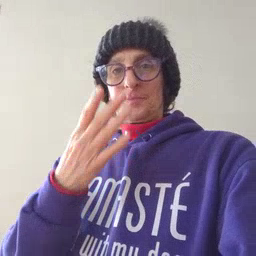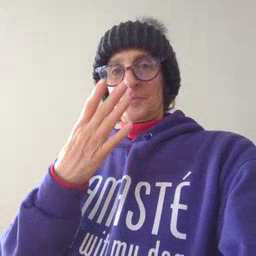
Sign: eye